Question: I searched and read some topics here but I didn't found what I am looking for.
Basically, I want to check the effective permissions for a specific user for several shares, I want a script such as :
'''
$user = Read-Host "Enter username"
$shares = "\serverABC\share2","\serverABC\share1"
foreach ($share in $shares)
{
Cmdlet-EffectivePermissions $share
}
'''
Output expected :
'''
\serverABC\share1
Full Control : No
Traverse folder / execute / file : YEs
List folder / read data : No
...
\serverABC\share2"
Full Control : No
Traverse folder / execute / file : YEs
List folder / read data : No
...
'''
In fact, I want to do in Powershell exactly the same way that effective permissions Tab.
Does it exist a built-in solution (without importing any modules, add-ins, ...) with .NET Method (GetUserEffectivePermissions) or with Get-ACL?

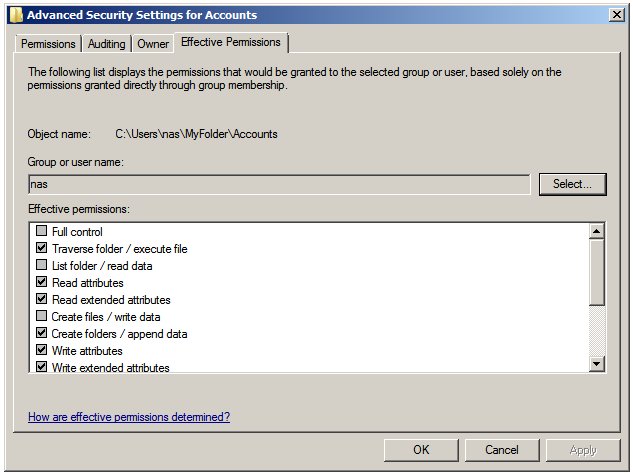
Answer: I'm not aware of a .NET/PowerShell way to do this natively. There is a <URL> that should be able to do what you're looking for, though. After importing that, you should be able to modify your pseudo code to the following:
'''
$user = Read-Host "Enter username"
$shares = "\serverABC\share2","\serverABC\share1"
foreach ($share in $shares) {
Get-EffectiveAccess -Path $share -Principal $user -ListAllRights
}
'''
That returns PS objects instead of simple text. If the format isn't to your liking, you can use some of the utility commands to shape it however you like. Here are two examples of doing that:
First, a simple change to original that doesn't return the exact format you mentioned, but it's pretty close:
'''
foreach ($share in $shares) {
$share
Get-EffectiveAccess -Path $share -Principal $user -ListAllRights | ForEach-Object {
"{0}: {1}" -f $_.Permission, $_.Allowed
}
""
}
'''
Next, a more complicated change that formats the output exactly how you were asking (at least I think):
'''
# Go through each FileSystemRights enum name and add them to a hash table if their value is
# a power of 2. This will also keep track of names that share a value, and later those can
# be combined to provide a friendly permission name
$Ht = @{}
foreach ($Name in [System.Enum]::GetNames([System.Security.AccessControl.FileSystemRights])) {
$Value = [System.Security.AccessControl.FileSystemRights]::$Name
if ($Value.value__ -band ($Value.value__ - 1)) {
# Not a power of 2, so ignore this
continue
}
if (-not $Ht.$Value) {
$Ht.$Value = @()
}
$Ht.$Value += $Name
}
# FullControl isn't a power of 2, but it's useful to test for access, so add it manually
$Ht.([System.Security.AccessControl.FileSystemRights]::FullControl) = "FullControl"
function YesNoTest {
param(
[System.Security.AccessControl.FileSystemRights] $EffectiveAccess,
[System.Security.AccessControl.FileSystemRights] $AccessToTest
)
if (($EffectiveAccess -band $AccessToTest) -eq $AccessToTest) {
"Yes"
}
else {
"No"
}
}
$shares | Get-EffectiveAccess -Principal $user | ForEach-Object {
$_.DisplayName
$EffectiveAccess = $_.EffectiveAccess
$Ht.GetEnumerator() | sort { $_.Key.value__ } -Descending | ForEach-Object {
"{0}: {1}" -f ($_.Value -join " / "), (YesNoTest $EffectiveAccess $_.Key)
}
""
}
'''
Note that this won't be completely accurate if you run this against a remote system and the following conditions are met:
- -